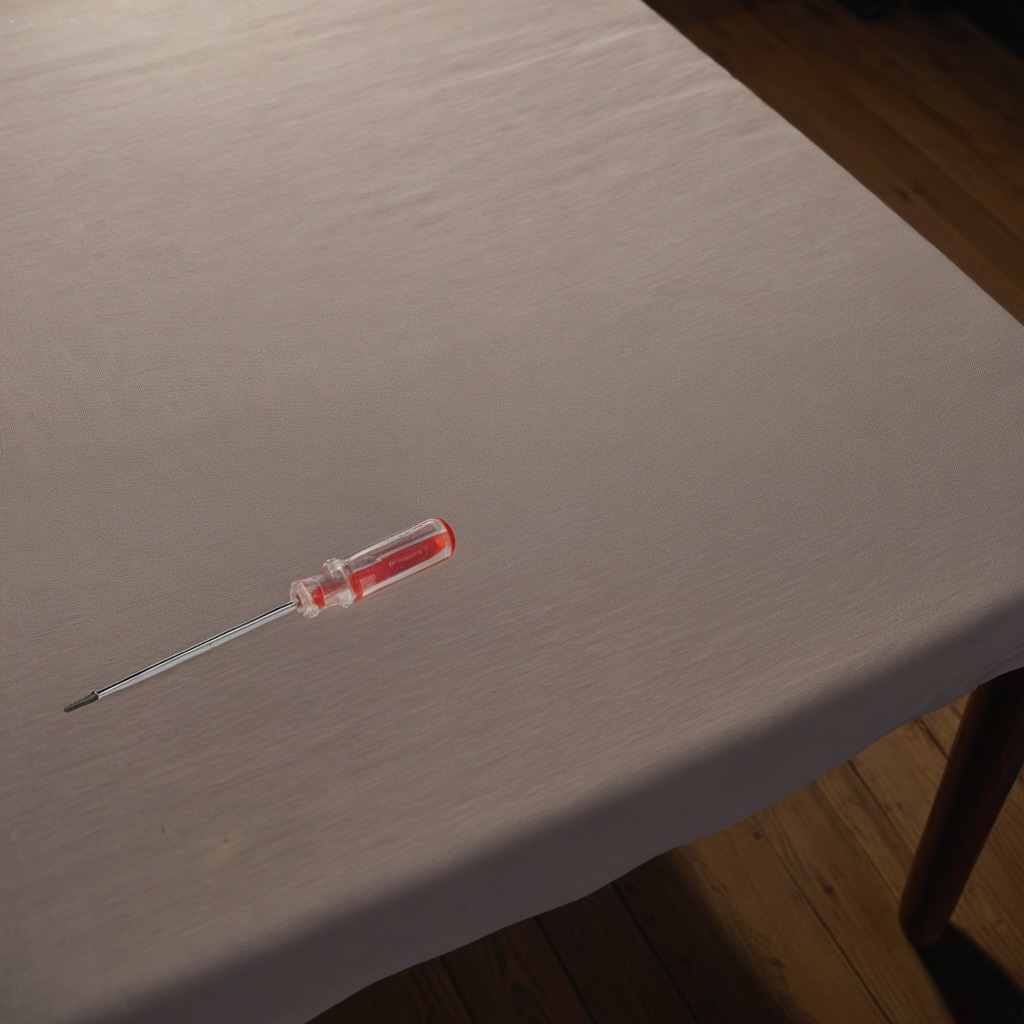
A screwdriver lies on a wooden table inside a workshop at night.